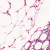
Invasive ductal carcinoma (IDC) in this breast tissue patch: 0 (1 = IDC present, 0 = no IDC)